Question: I'd like to round the corner of my main view with 'cornerRadius', looks like the built-in Safari on iPad. What value should I put?

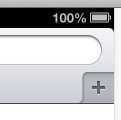
Answer: At least in iOS 6 that rounding is automatic if you haven't got your controller's 'wantsFullScreenLayout' to 'YES'. Otherwise the radius is exactly what the name says so having zoomed in on the image it looks like you want a radius of 4 or 5.